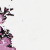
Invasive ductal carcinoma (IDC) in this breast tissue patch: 0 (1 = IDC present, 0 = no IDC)